Interaction volume radius: 10 \u00c5
Interaction volume height: 25 \u00c5
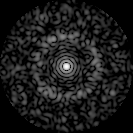
Disorder parameter: 0.8243